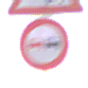
Verkehrszeichen: Ueberholverbot
Zusatzzeichen oben: Stau
Umgebung: Outdoor, RoadRail
Tageszeit: SunriseSunset
Wetter: PartlyCloudy
Licht: Natural
Jahreszeit: NotSpecified
Kontrast: HighContrast